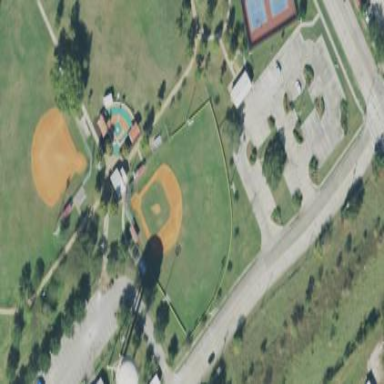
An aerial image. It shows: Baseball pitch for leisure land.